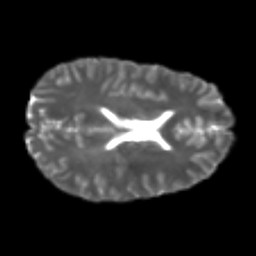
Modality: T2w
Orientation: axial
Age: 23
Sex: male
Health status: healthy
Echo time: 0.074 s